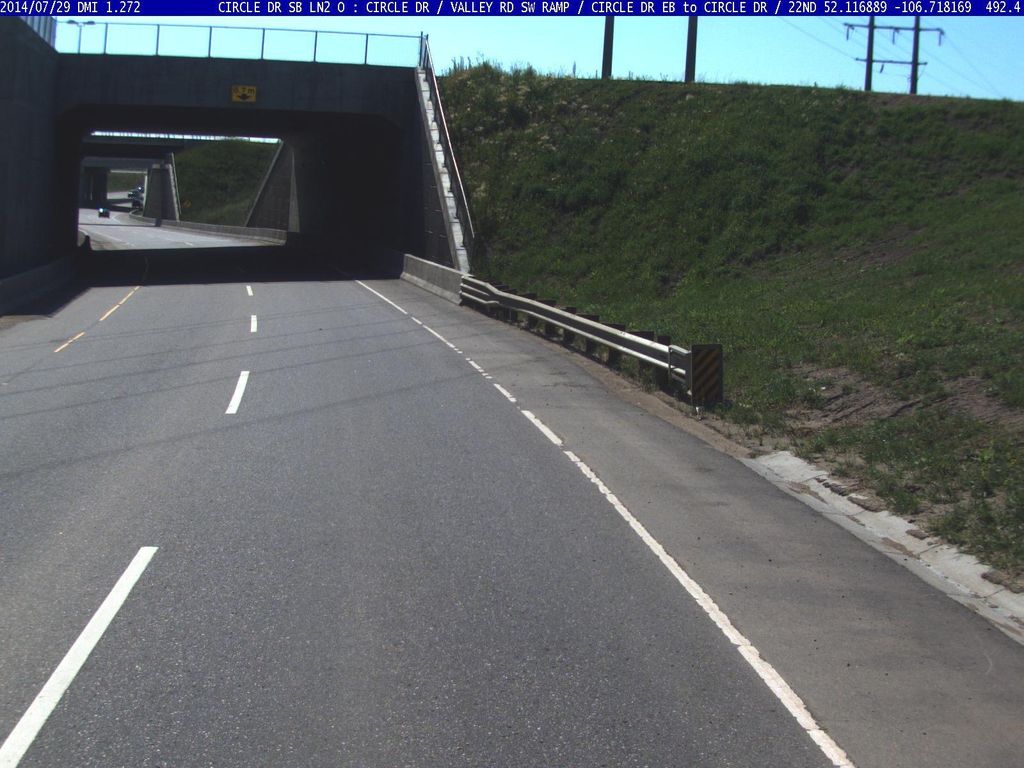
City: saskatoon